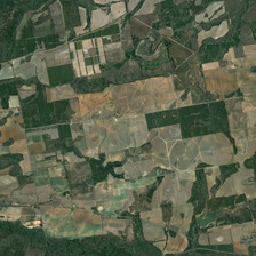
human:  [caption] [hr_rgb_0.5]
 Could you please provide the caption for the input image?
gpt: The small farm consists of grass and crops.

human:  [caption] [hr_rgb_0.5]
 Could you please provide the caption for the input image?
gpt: Small farms consist of grass and crops.

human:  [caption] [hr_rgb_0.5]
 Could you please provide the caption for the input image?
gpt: The small farm has grass and crops.

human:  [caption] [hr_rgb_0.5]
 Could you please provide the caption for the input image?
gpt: a few crooked paths pass through the farm .

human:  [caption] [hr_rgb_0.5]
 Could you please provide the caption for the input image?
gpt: There is grass on this small farm.